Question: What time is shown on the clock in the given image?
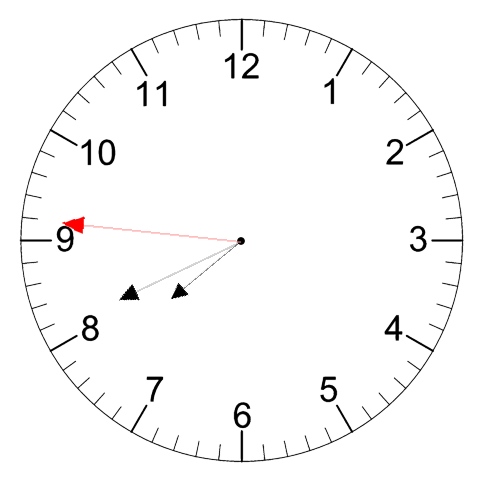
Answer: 07:40:46